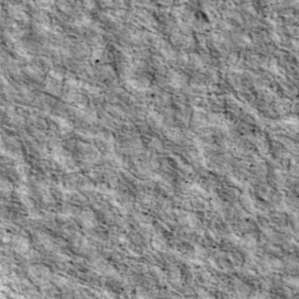
Label: non_frost